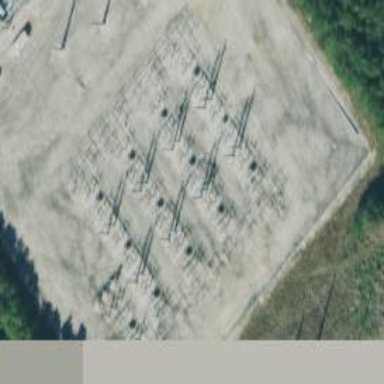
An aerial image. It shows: Switch used for power control.